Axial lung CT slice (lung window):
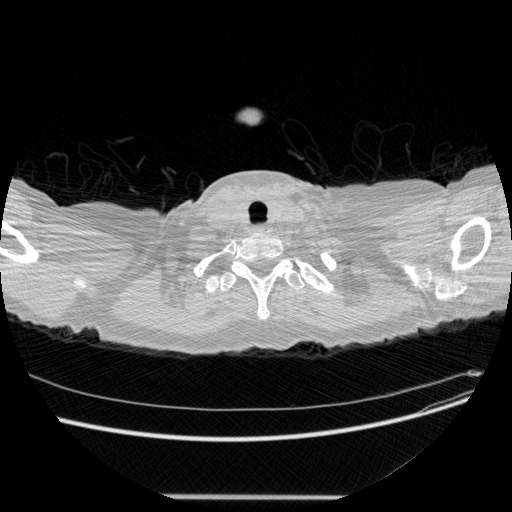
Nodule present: no